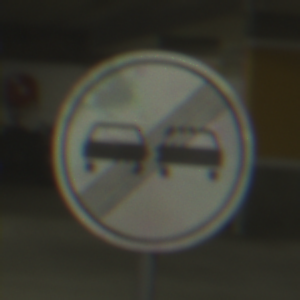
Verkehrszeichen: EndeUeberholverbot
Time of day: NotSpecified
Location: Indoor (Special)
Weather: NotSpecified
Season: NotSpecified
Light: Artificial